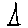
Label: triangle